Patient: sex M, age 36
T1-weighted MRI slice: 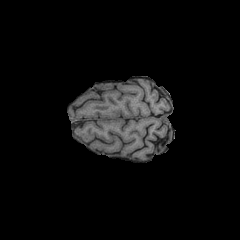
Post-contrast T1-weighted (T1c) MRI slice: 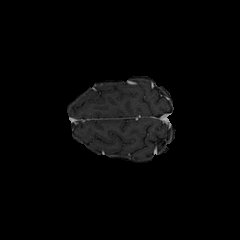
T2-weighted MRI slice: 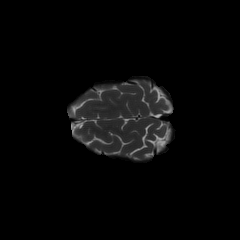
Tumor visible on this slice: no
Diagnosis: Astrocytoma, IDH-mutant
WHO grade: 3